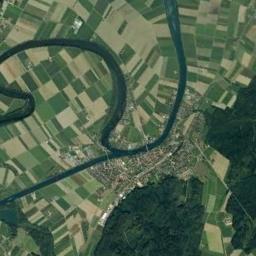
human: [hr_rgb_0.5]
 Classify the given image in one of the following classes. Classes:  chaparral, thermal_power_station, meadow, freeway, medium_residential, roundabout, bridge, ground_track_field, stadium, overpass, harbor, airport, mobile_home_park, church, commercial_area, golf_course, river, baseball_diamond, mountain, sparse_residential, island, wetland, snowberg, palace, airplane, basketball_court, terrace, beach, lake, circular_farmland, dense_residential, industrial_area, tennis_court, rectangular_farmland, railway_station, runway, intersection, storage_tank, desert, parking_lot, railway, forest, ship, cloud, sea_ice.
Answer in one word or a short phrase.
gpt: river